Question: I have an iphone app .so i load and parse HTML data,thats all.but when the app EnterBackground i want to update the results of live matches and show an alert like the
below image:

so how i can do that? is with notification?.
and sorry of my bad english.
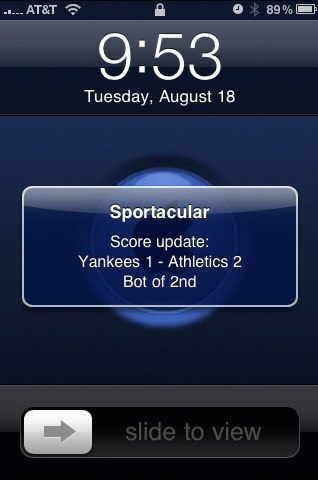
Answer: This is a Push Notification, learn how to use them from the <URL>